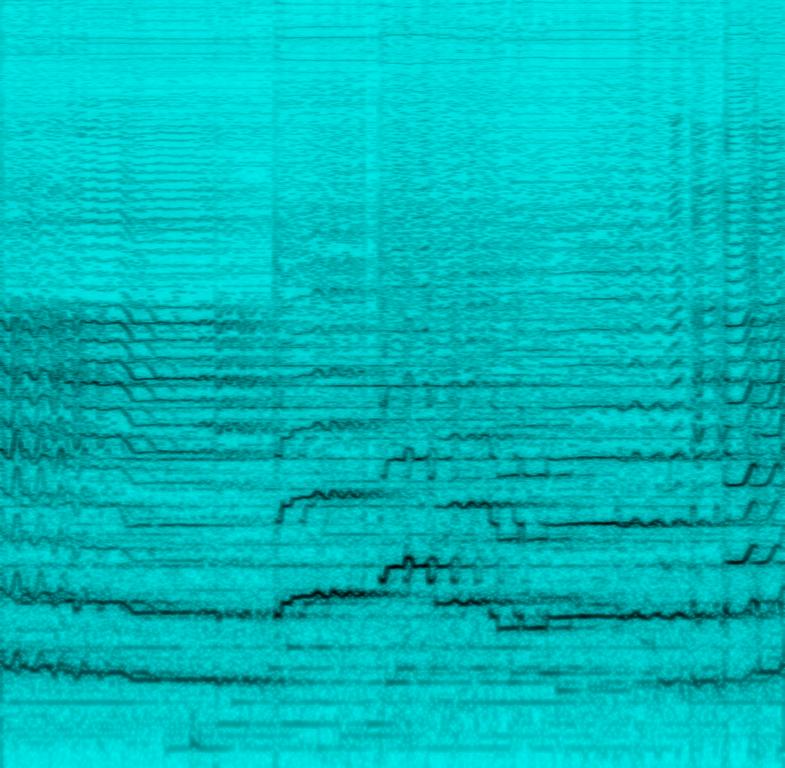
The low quality recording features a live performance of a traditional song and it consists of an echoing female vocal singing over breathy woodwind melody and arpeggiated plucked string melody. It sounds passionate, soulful and mystical, even though the recording is noisy.